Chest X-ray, PA view. Patient: 24 years old, sex M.
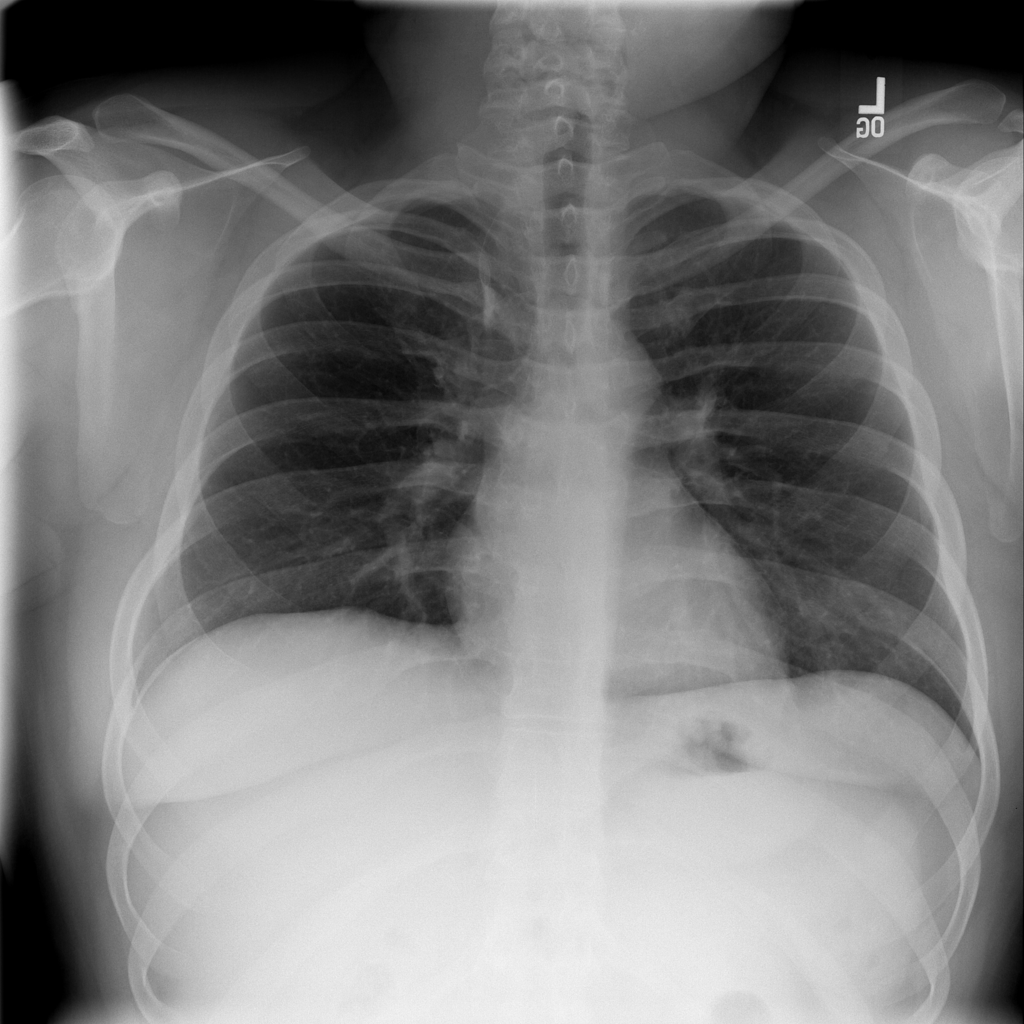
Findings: No Finding